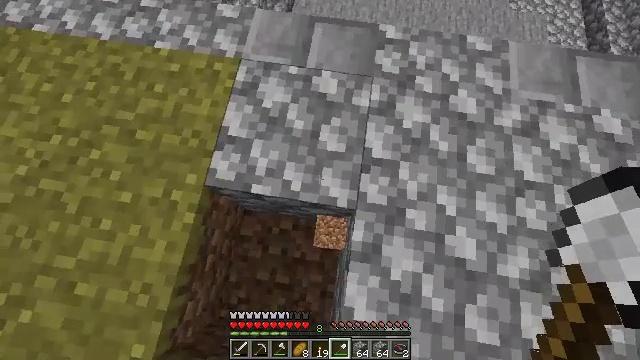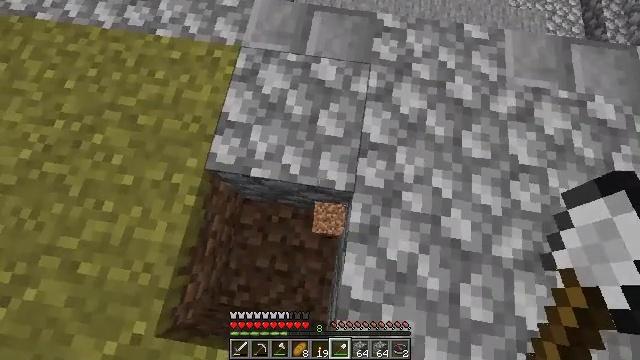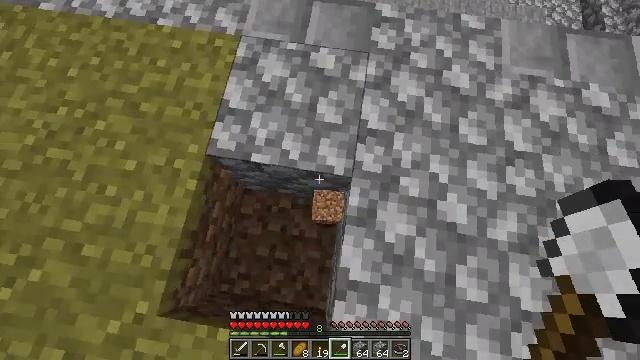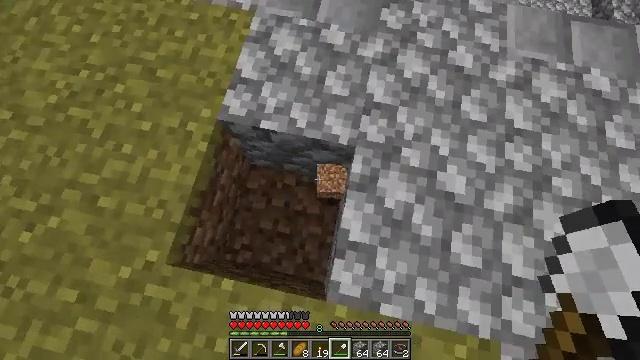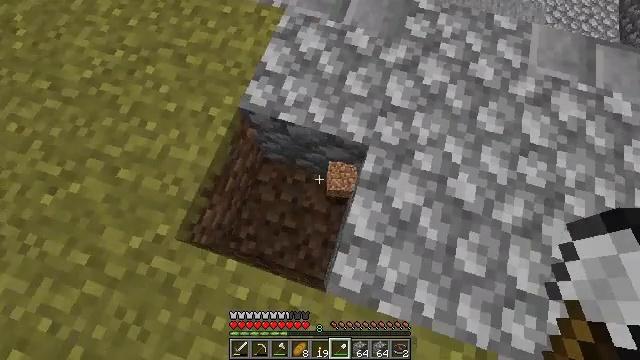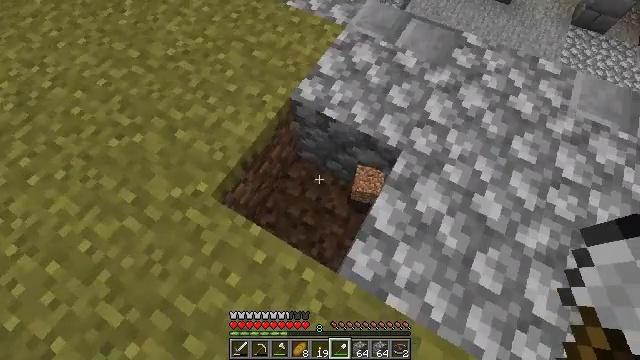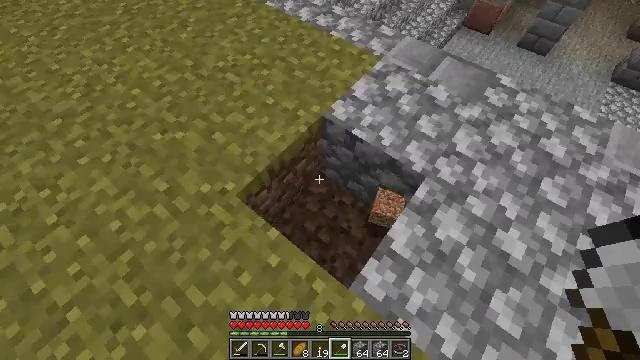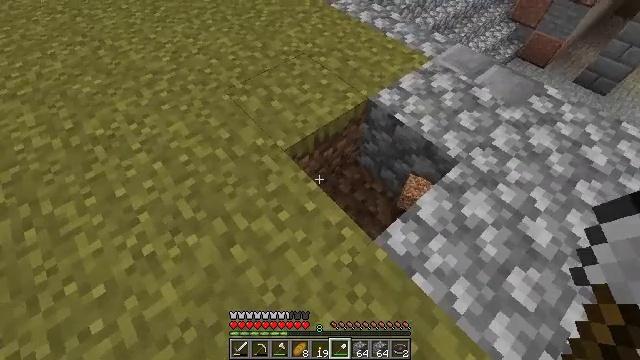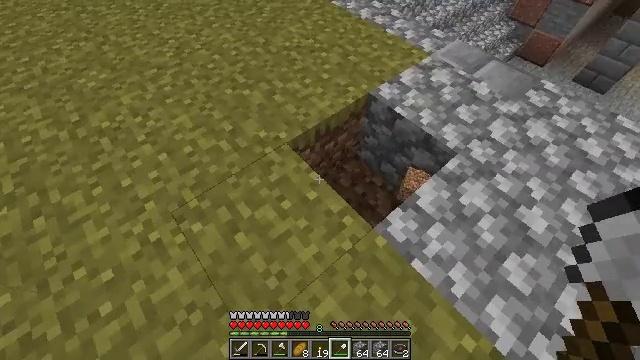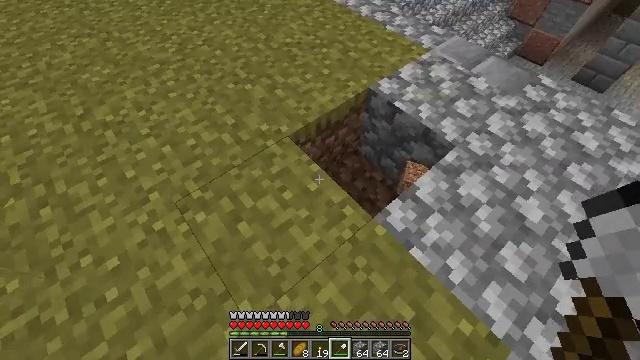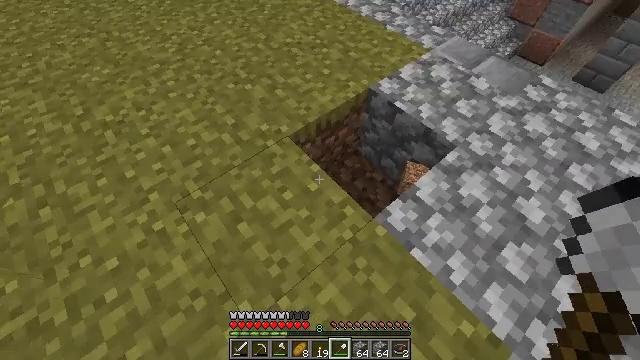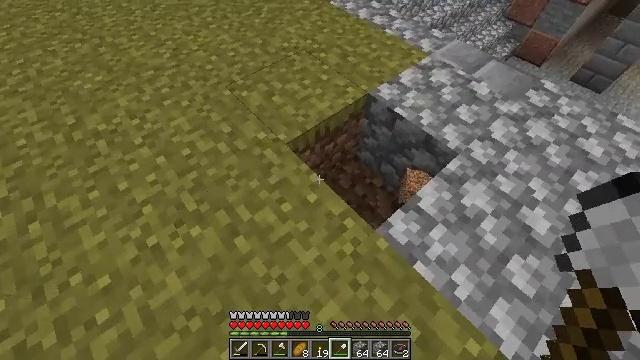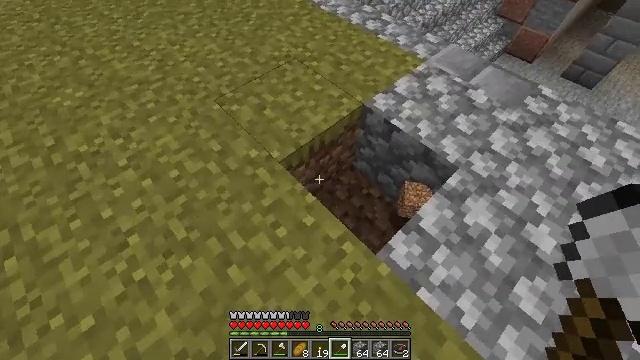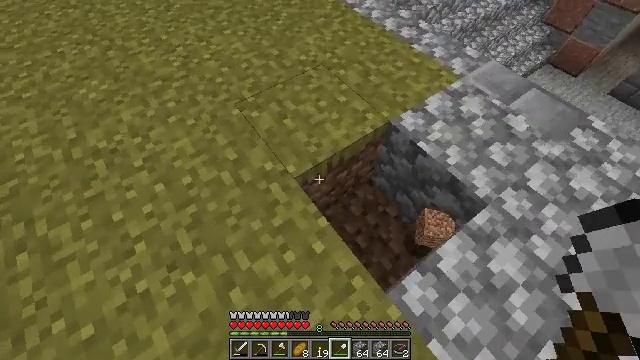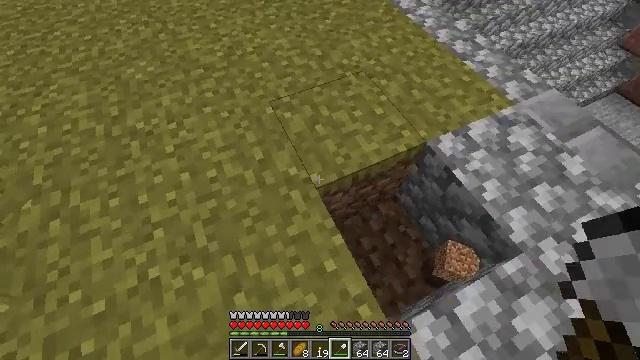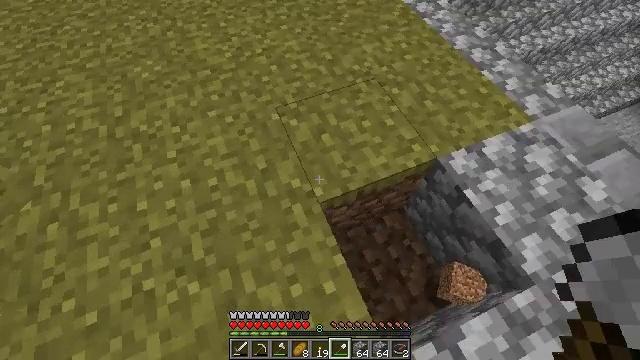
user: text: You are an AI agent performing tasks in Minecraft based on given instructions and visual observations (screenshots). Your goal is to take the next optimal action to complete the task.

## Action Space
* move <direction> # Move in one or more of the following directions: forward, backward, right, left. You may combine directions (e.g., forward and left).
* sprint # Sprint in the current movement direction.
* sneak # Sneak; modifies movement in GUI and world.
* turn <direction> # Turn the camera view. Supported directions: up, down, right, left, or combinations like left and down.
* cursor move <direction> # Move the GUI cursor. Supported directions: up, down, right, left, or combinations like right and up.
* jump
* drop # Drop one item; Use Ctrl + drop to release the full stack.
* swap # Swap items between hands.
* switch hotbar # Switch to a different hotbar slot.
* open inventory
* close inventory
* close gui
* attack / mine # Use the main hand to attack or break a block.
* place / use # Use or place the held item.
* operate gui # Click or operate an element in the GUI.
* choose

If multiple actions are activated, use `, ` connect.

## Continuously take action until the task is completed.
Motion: motion action
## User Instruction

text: Mine grass block from the ground.
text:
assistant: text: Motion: move back
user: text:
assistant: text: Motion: move back
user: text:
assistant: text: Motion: move back, turn left
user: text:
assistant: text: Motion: move back, turn left and up
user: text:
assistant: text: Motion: move back, turn left and up
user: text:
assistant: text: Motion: move back, turn left and up
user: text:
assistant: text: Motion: move back, turn left and up
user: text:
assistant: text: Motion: no_op
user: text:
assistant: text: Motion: no_op
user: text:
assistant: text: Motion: move forward
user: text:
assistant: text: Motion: move forward
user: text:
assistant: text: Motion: move forward, turn right
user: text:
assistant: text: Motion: move forward, turn left and down
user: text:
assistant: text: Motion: move forward, turn left
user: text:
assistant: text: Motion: turn left
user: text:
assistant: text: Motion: no_op
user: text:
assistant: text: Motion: no_op
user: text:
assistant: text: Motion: turn left and down
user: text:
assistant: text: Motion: move forward, turn left and down
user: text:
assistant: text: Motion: move forward and move right, turn left and down
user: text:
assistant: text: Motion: move forward and move right, turn left and down
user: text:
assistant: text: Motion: move forward and move right, turn left and down
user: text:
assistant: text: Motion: move right, turn left and down
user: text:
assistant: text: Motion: turn left and down
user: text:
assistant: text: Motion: turn left
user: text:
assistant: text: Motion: turn left and down
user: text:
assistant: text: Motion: turn left and down
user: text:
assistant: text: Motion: move back, turn left and up
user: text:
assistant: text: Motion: move back, turn left and up
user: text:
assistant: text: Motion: move back, turn left and up